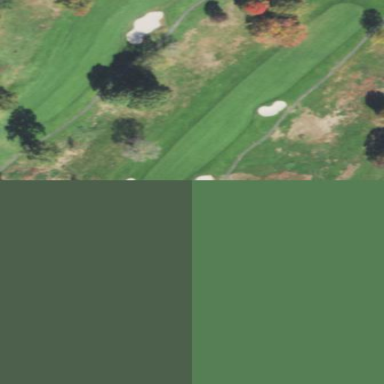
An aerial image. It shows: Golf fairway surrounded by grass.